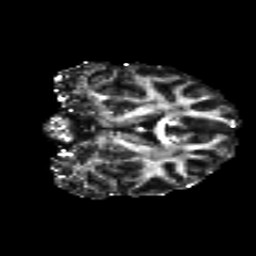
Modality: FA
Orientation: coronal
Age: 24
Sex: female
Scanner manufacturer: siemens
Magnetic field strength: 3 T
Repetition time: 8.8 s
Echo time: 0.085 s